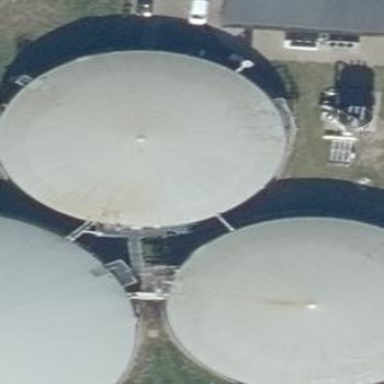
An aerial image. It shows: Storage tank with man-made structure.